You are looking at the short-time Fourier spectrogram of a rotating shaft's vibration signal. Based on the visible evidence, which rotor condition applies: normal, misalignment, unbalance, looseness?
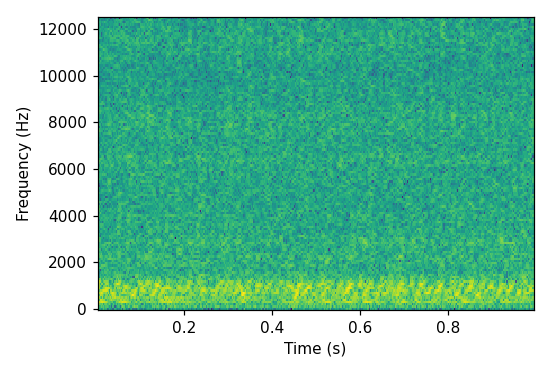
Answer: normal